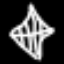
Label: diamond